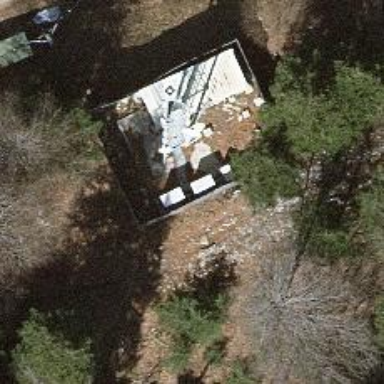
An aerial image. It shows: Man-made mast used for communication purposes.